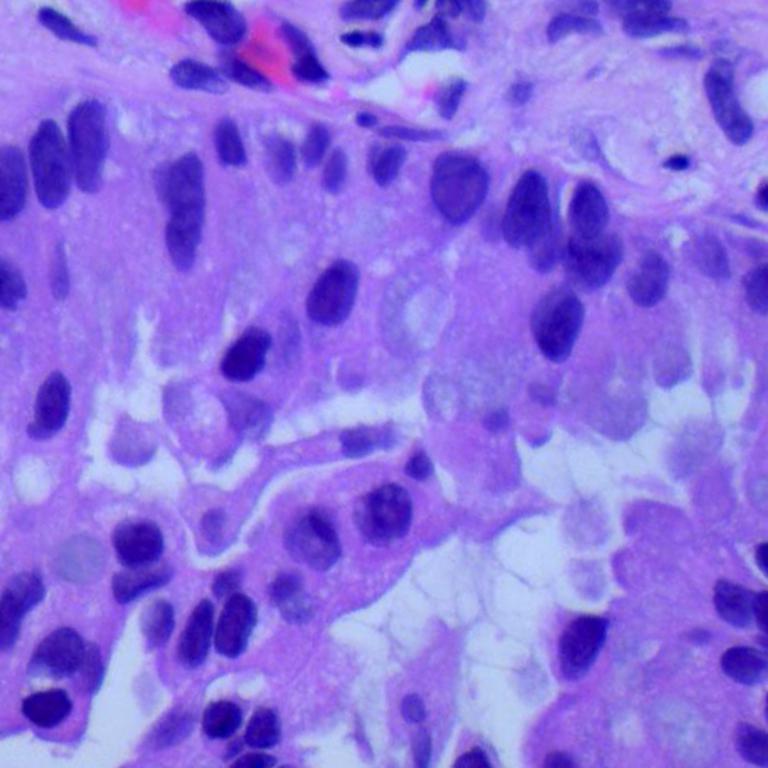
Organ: lung
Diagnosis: adenocarcinomas